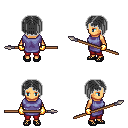
a pixel art fantasy rpg character, female body template, human, tanned skin, chain tabard jacket, red pants, gray pageboy hairstyle, gold gloves, ghillies, spear, four views (front, back, left, right), 2x2 character sprite sheet, small pixel art, hard edges, no anti-aliasing